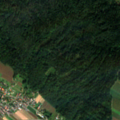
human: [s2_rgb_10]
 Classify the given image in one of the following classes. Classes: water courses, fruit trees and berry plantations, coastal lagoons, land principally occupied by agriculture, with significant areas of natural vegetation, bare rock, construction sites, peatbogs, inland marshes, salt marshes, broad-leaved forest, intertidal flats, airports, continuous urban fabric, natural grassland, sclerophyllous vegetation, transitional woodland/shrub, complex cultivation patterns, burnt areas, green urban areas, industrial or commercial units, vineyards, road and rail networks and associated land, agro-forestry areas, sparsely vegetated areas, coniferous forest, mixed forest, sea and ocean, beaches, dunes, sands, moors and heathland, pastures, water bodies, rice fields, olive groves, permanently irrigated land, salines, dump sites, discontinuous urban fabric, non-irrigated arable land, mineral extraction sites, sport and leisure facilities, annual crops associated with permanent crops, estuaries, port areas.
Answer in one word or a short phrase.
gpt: discontinuous urban fabric, non-irrigated arable land, complex cultivation patterns, mixed forest